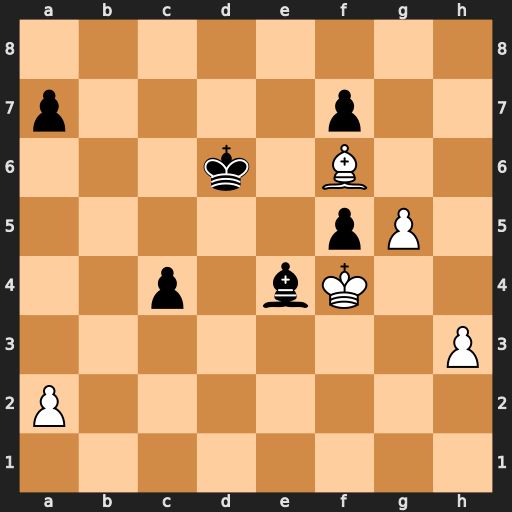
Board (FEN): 8/p4p2/3k1B2/5pP1/2p1bK2/7P/P7/8
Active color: w
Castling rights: -
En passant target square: -
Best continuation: h4 c3 Bxc3